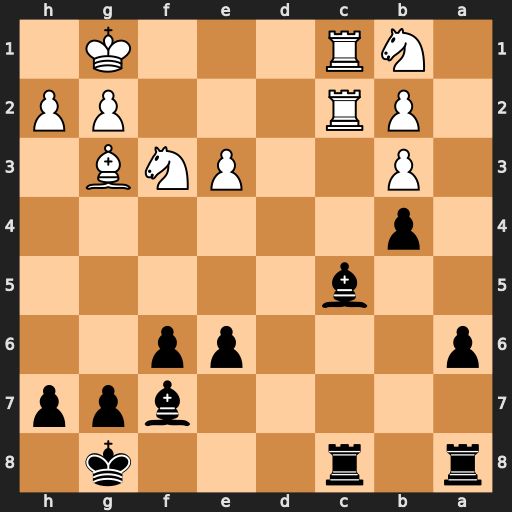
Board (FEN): r1r3k1/5bpp/p3pp2/2b5/1p6/1P2PNB1/1PR3PP/1NR3K1
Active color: b
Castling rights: -
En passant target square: -
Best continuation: Bxe3+ Kf1 Bxc1 Rxc8+ Rxc8